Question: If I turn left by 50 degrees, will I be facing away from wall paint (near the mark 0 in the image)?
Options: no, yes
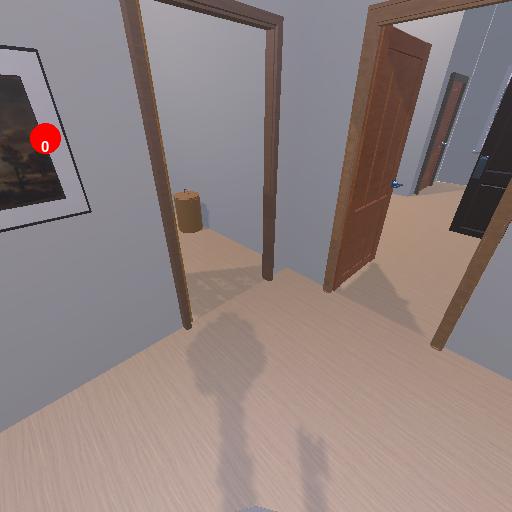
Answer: no